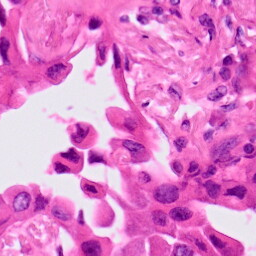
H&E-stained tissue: Lung